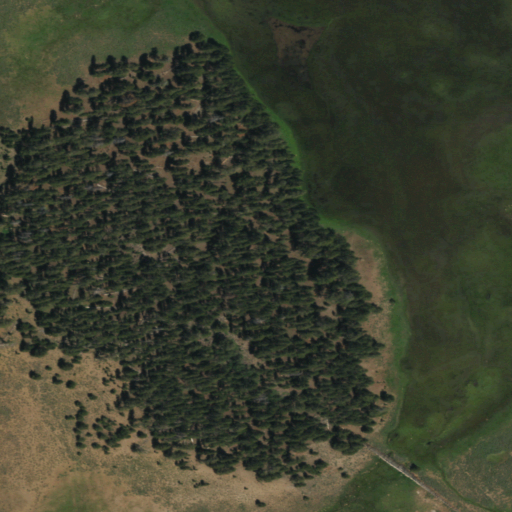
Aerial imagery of plain(s) in Nevada named Big Meadows containing evergreen forest, shrub, herbaceous wetlands, and woody wetlands